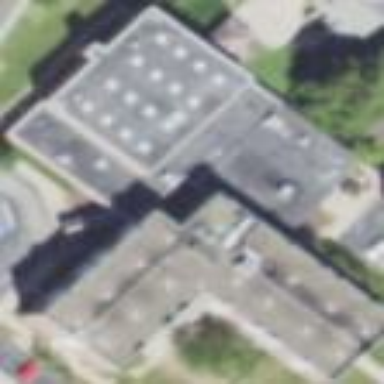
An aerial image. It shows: Building.